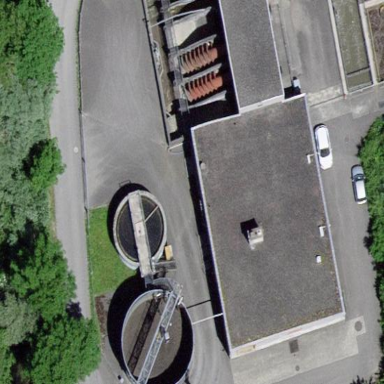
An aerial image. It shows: Wastewater plant.